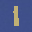
Label: 1